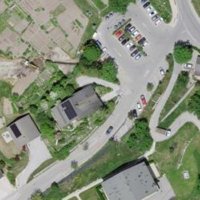
EUNIS habitat code: 55
Species observed at this site:
Lysimachia punctata